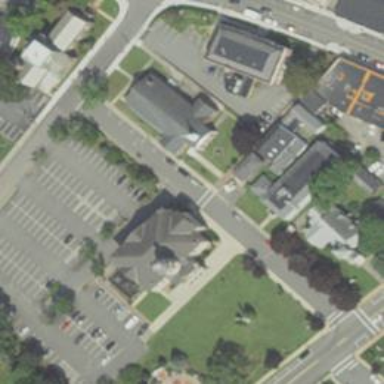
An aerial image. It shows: Town hall classified as type of town.